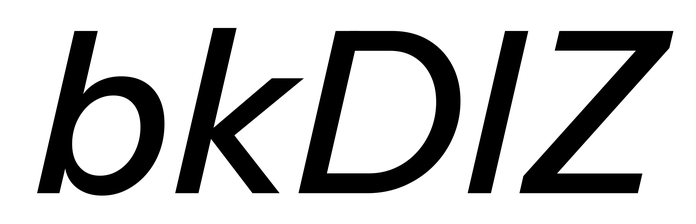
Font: InstrumentSans-Italic_Medium_Italic